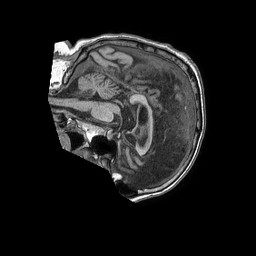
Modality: T1w
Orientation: sagittal
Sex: male
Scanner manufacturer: philips
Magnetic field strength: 1.5 T
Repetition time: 0.00787 s
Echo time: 0.003681 s